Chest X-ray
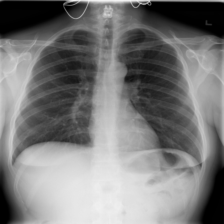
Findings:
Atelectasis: negative
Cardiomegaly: negative
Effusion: negative
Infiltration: negative
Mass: negative
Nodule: negative
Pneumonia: negative
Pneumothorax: negative
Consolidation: negative
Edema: negative
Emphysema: negative
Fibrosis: negative
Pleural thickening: negative
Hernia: negative